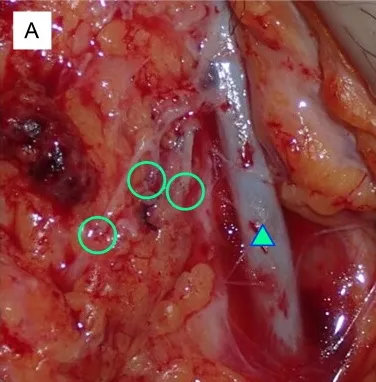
Intraoperative findings. Three lymphatic vessels and three veins are anastomosed in each of the right . The triangle indicates the great saphenous vein (A).
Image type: medical_photograph (other_medical_photograph)